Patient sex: F
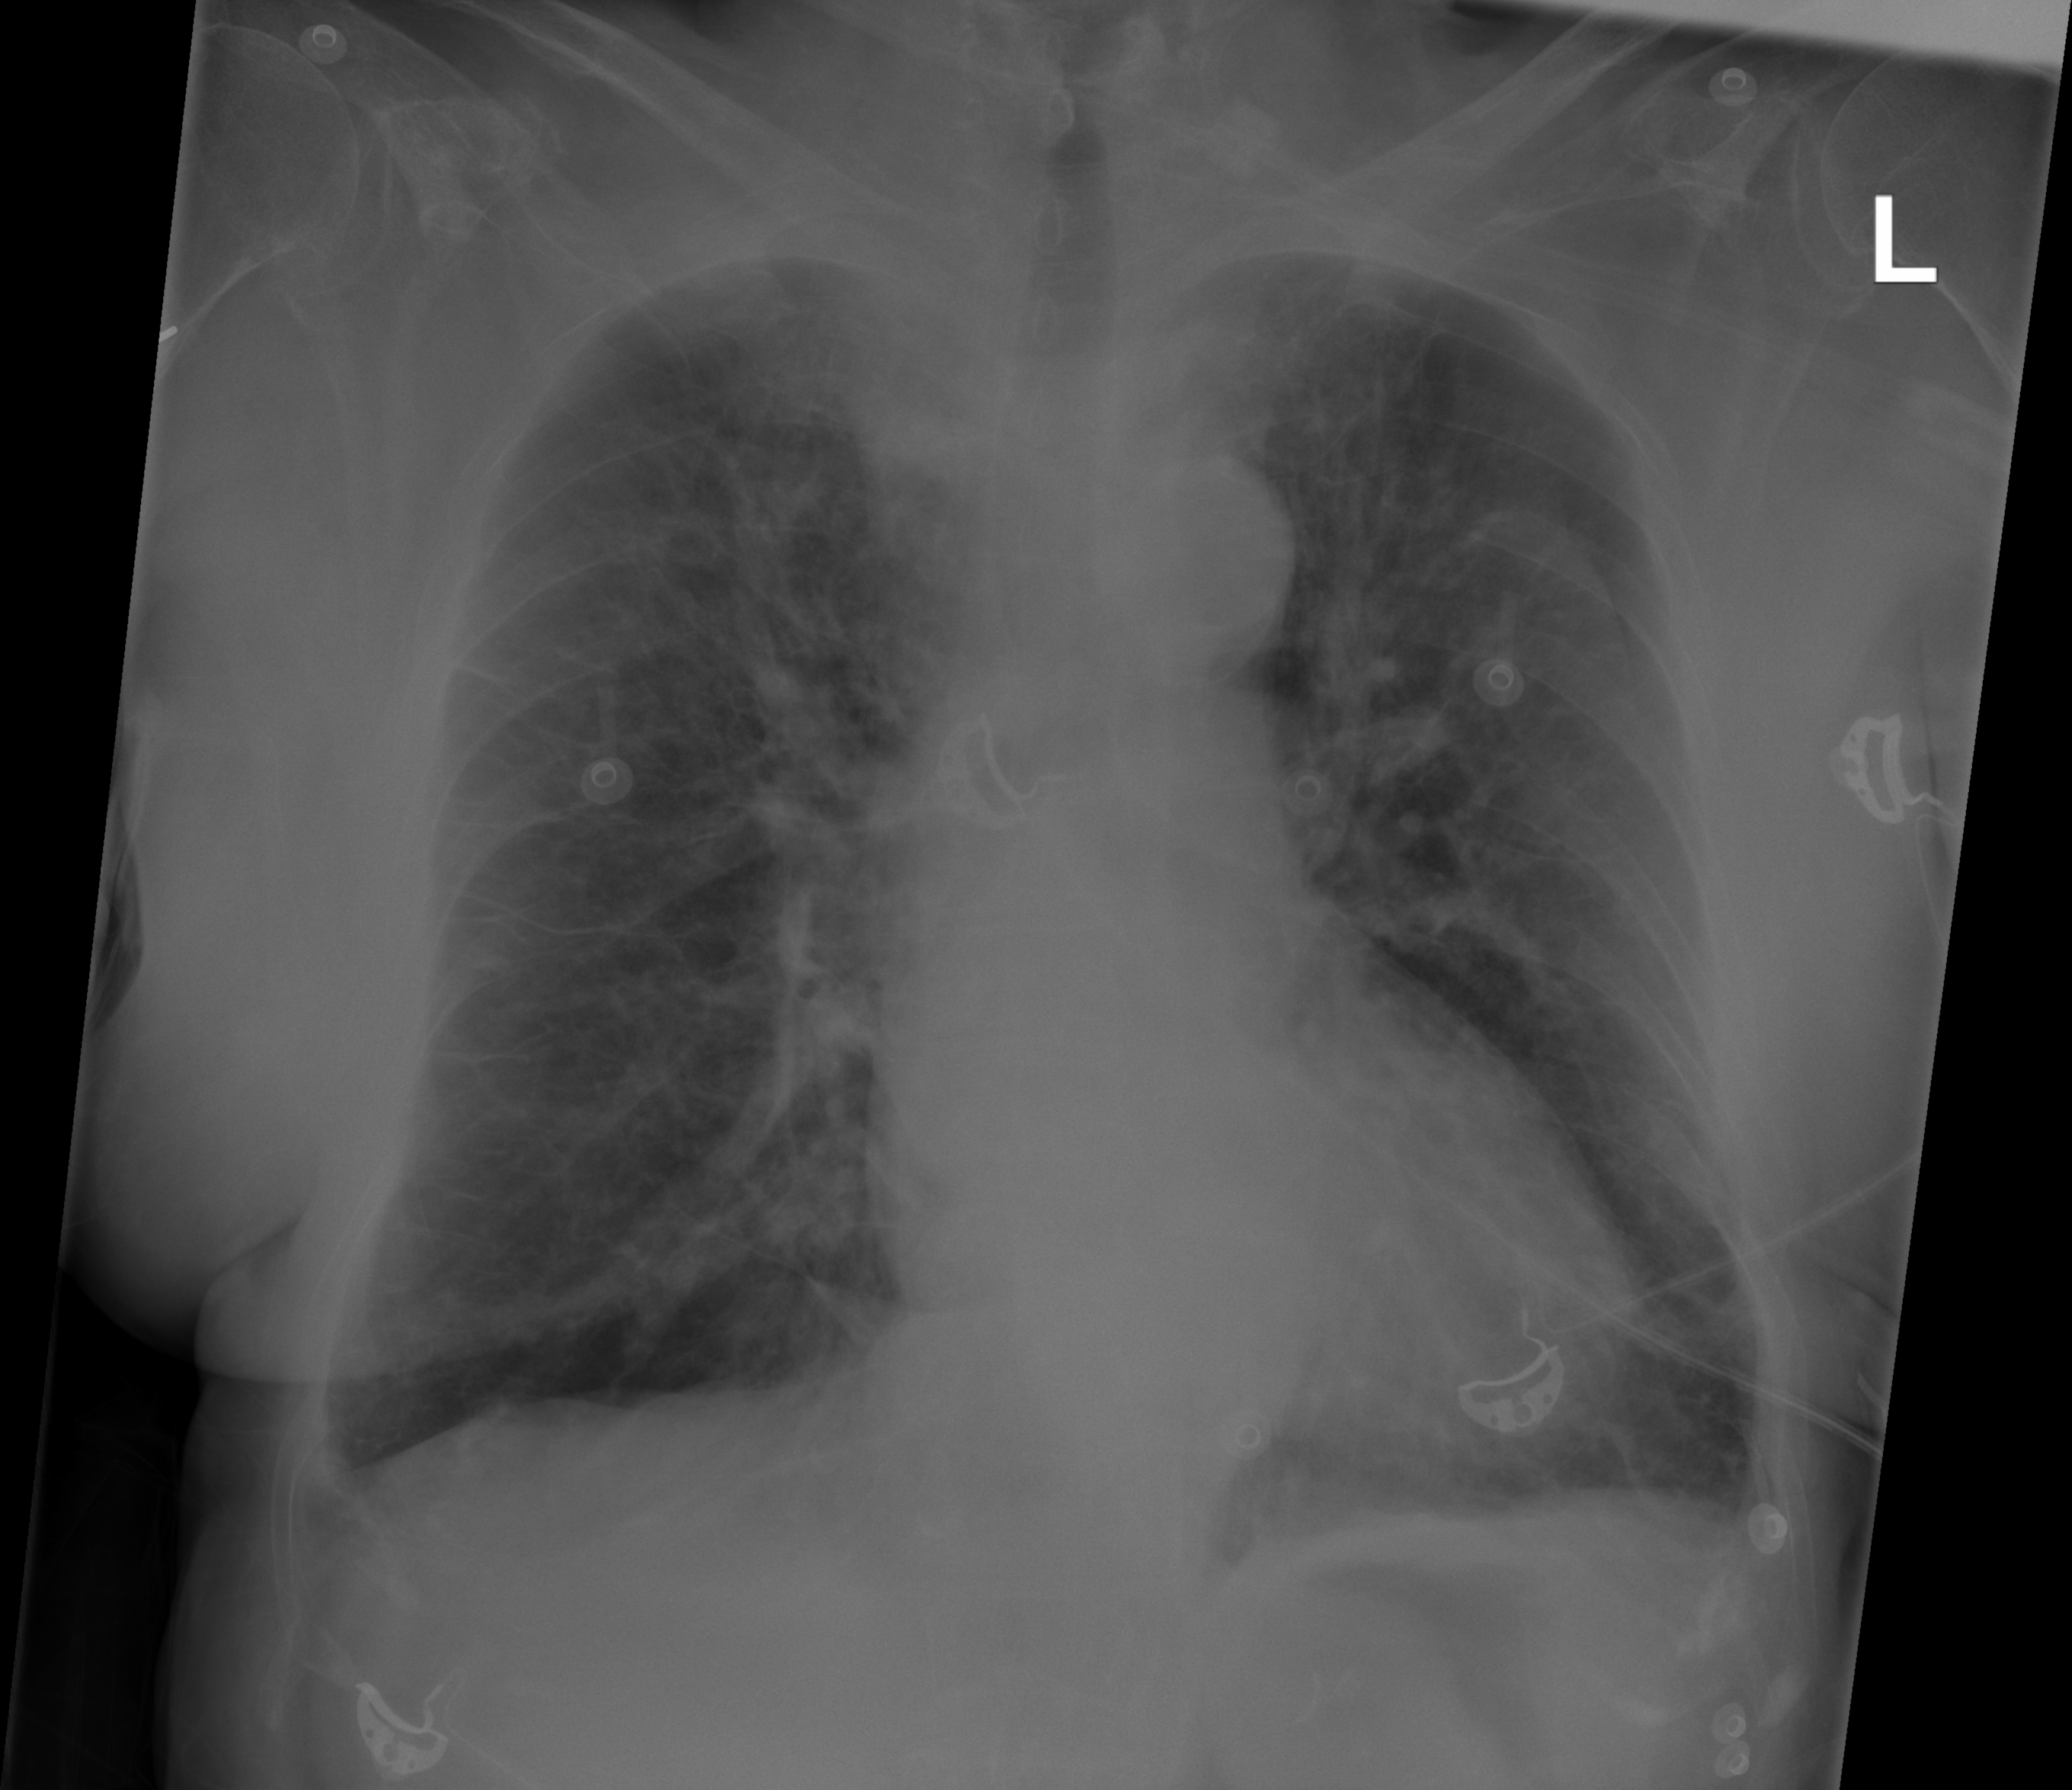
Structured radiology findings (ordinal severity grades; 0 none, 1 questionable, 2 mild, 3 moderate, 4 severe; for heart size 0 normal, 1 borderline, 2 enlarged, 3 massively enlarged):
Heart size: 0
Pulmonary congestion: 3
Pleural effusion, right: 0
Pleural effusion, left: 0
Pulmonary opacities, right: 0
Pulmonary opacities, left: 0
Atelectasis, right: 0
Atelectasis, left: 0